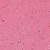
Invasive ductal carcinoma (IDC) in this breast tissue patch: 0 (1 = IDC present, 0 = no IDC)